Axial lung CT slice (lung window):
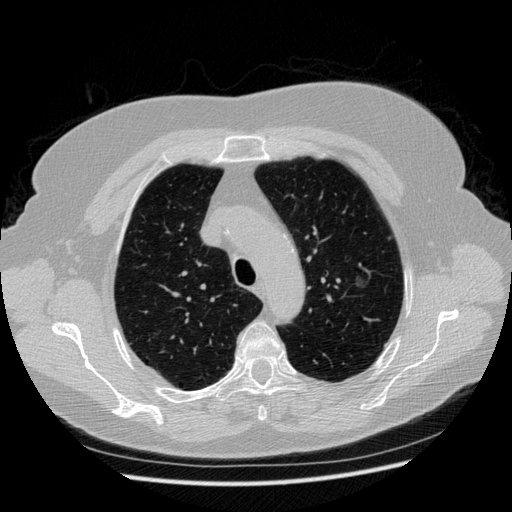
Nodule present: yes
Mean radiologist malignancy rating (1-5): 3.5